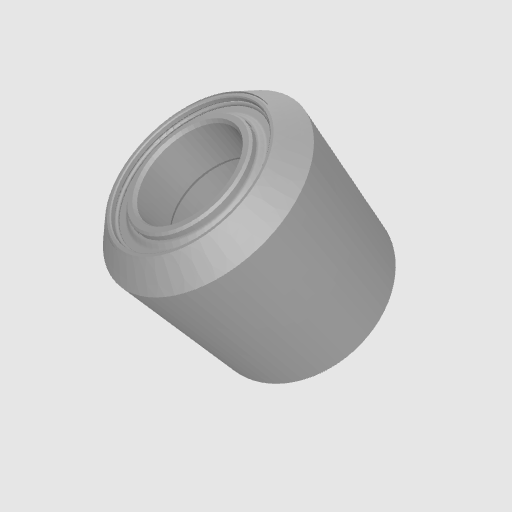
Part: VWheel